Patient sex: M
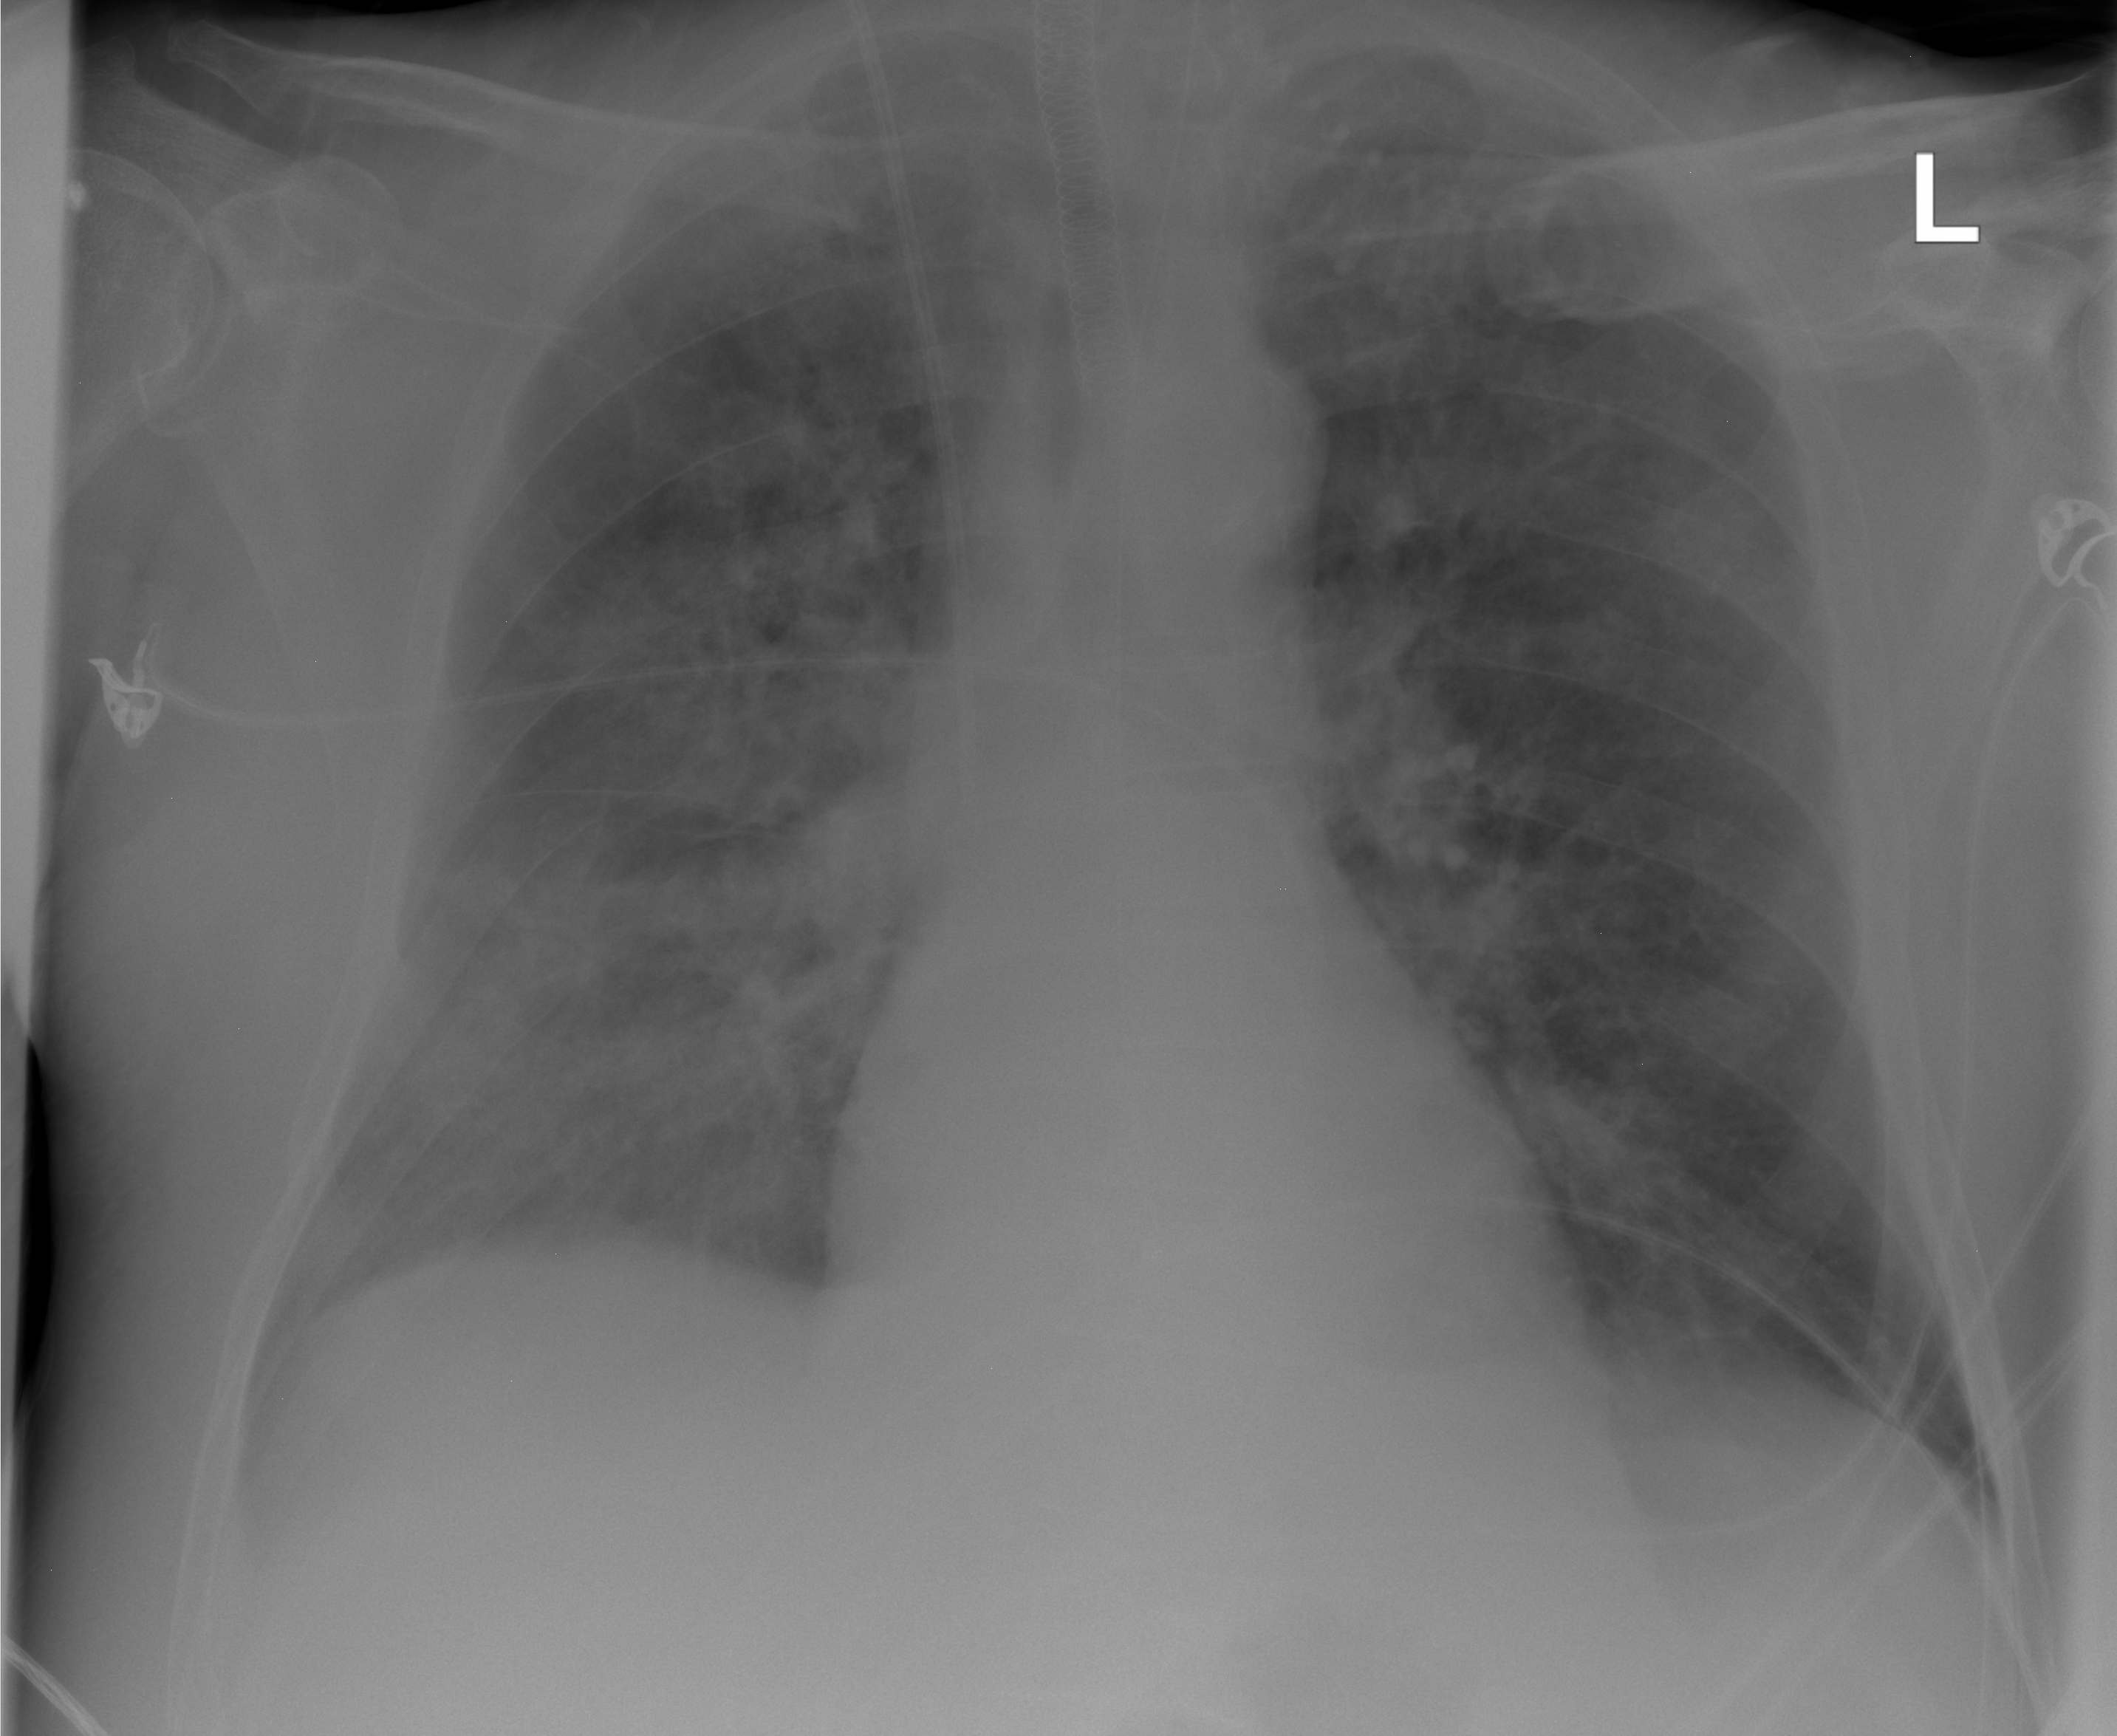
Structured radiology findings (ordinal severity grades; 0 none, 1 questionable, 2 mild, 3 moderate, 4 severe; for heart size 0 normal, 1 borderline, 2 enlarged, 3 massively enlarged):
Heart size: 0
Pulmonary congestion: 3
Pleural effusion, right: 1
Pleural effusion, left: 2
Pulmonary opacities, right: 4
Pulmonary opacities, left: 3
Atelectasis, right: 3
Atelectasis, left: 2